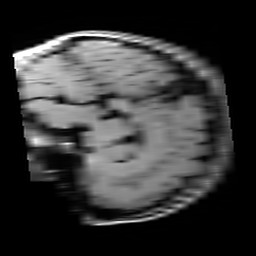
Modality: T1w
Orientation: sagittal
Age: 22
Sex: female
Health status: healthy
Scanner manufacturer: siemens
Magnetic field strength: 3 T
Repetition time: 4.1 s
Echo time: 0.0085 s